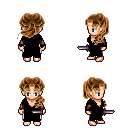
a pixel art fantasy rpg character, female body template, human, light skin, black robe, white pants, brown princess hairstyle, cloth bracers, dagger, four views (front, back, left, right), 2x2 character sprite sheet, small pixel art, hard edges, no anti-aliasing